Question: Count the number of objects in the diagram.
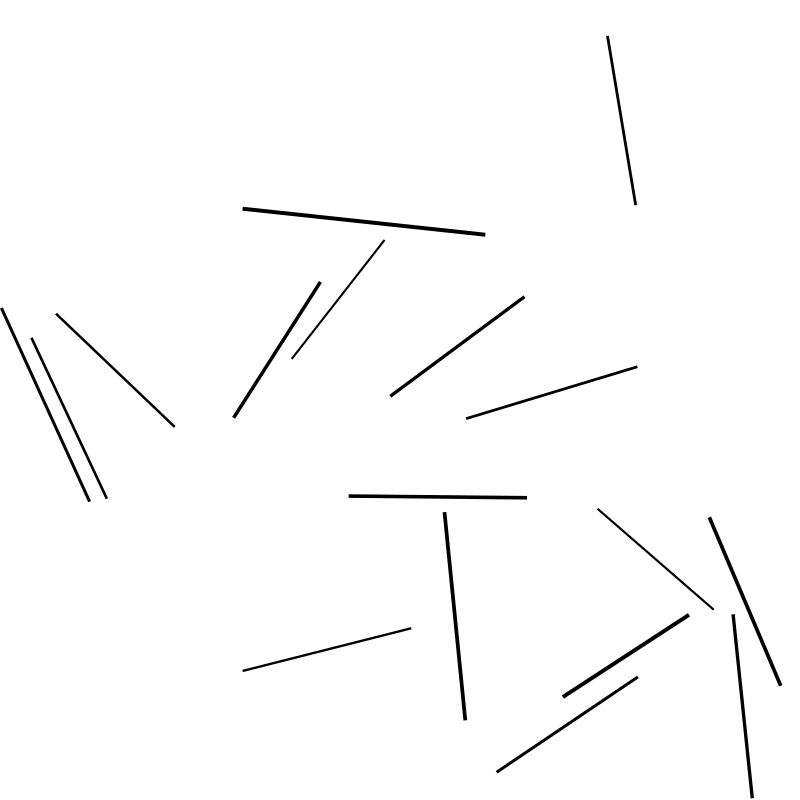
Answer: 17